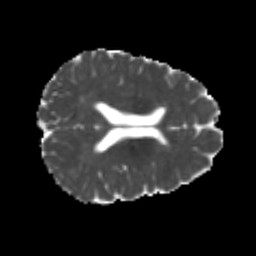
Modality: MD
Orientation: axial
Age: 23
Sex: male
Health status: healthy
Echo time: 0.074 s